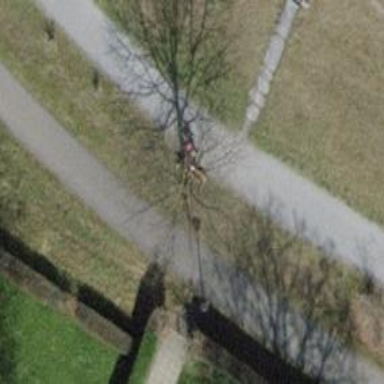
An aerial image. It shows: Bench.